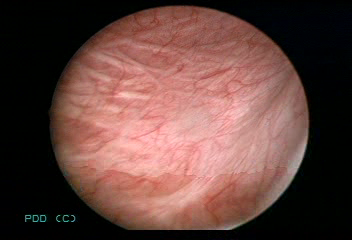
Modality: WLC
Class: Normal mucosa
Bladder cancer association: No